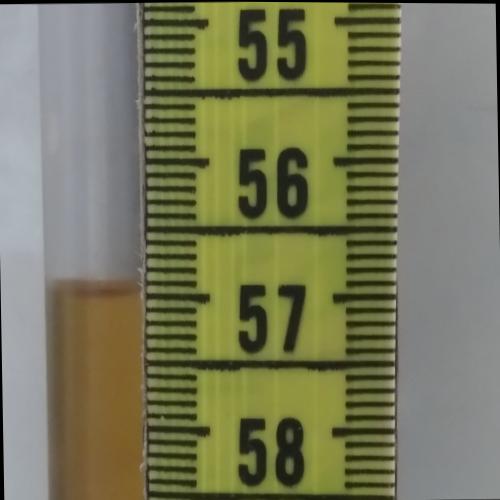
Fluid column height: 57.0 cm